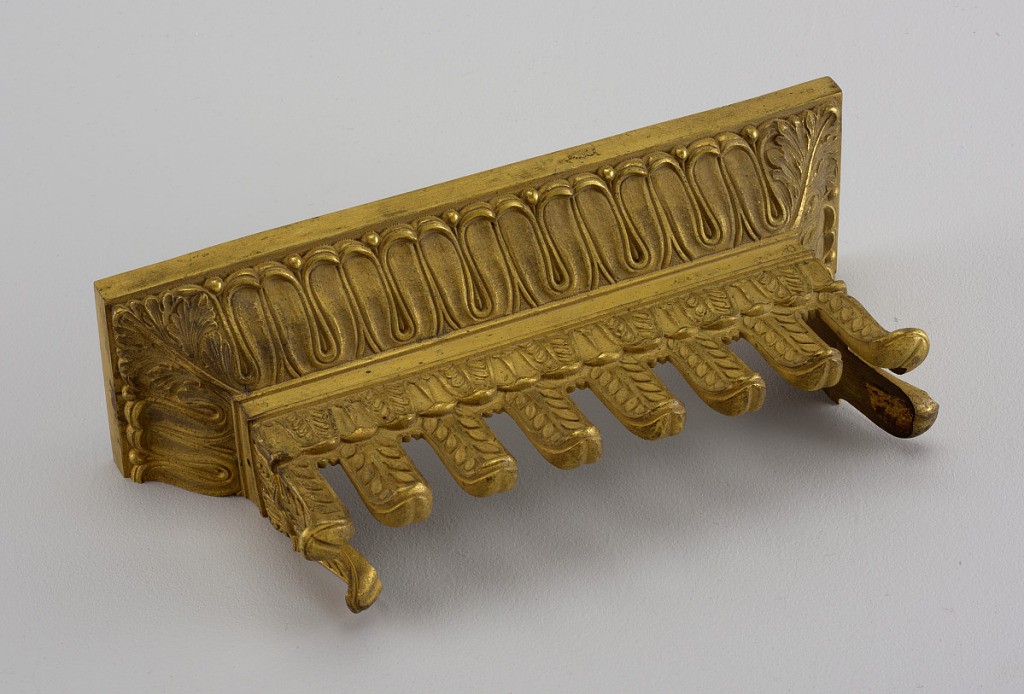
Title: Mount
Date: early 19th century
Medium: bronze (gilt)
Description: Architectural or funiture cornice with lapped tongue decoration of acanthus corners over frieze of pendant tongues over cut-out with laurel decoration